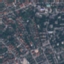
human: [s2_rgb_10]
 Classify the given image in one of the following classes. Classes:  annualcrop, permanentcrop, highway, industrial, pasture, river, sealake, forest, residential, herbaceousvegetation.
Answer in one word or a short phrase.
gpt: Residential